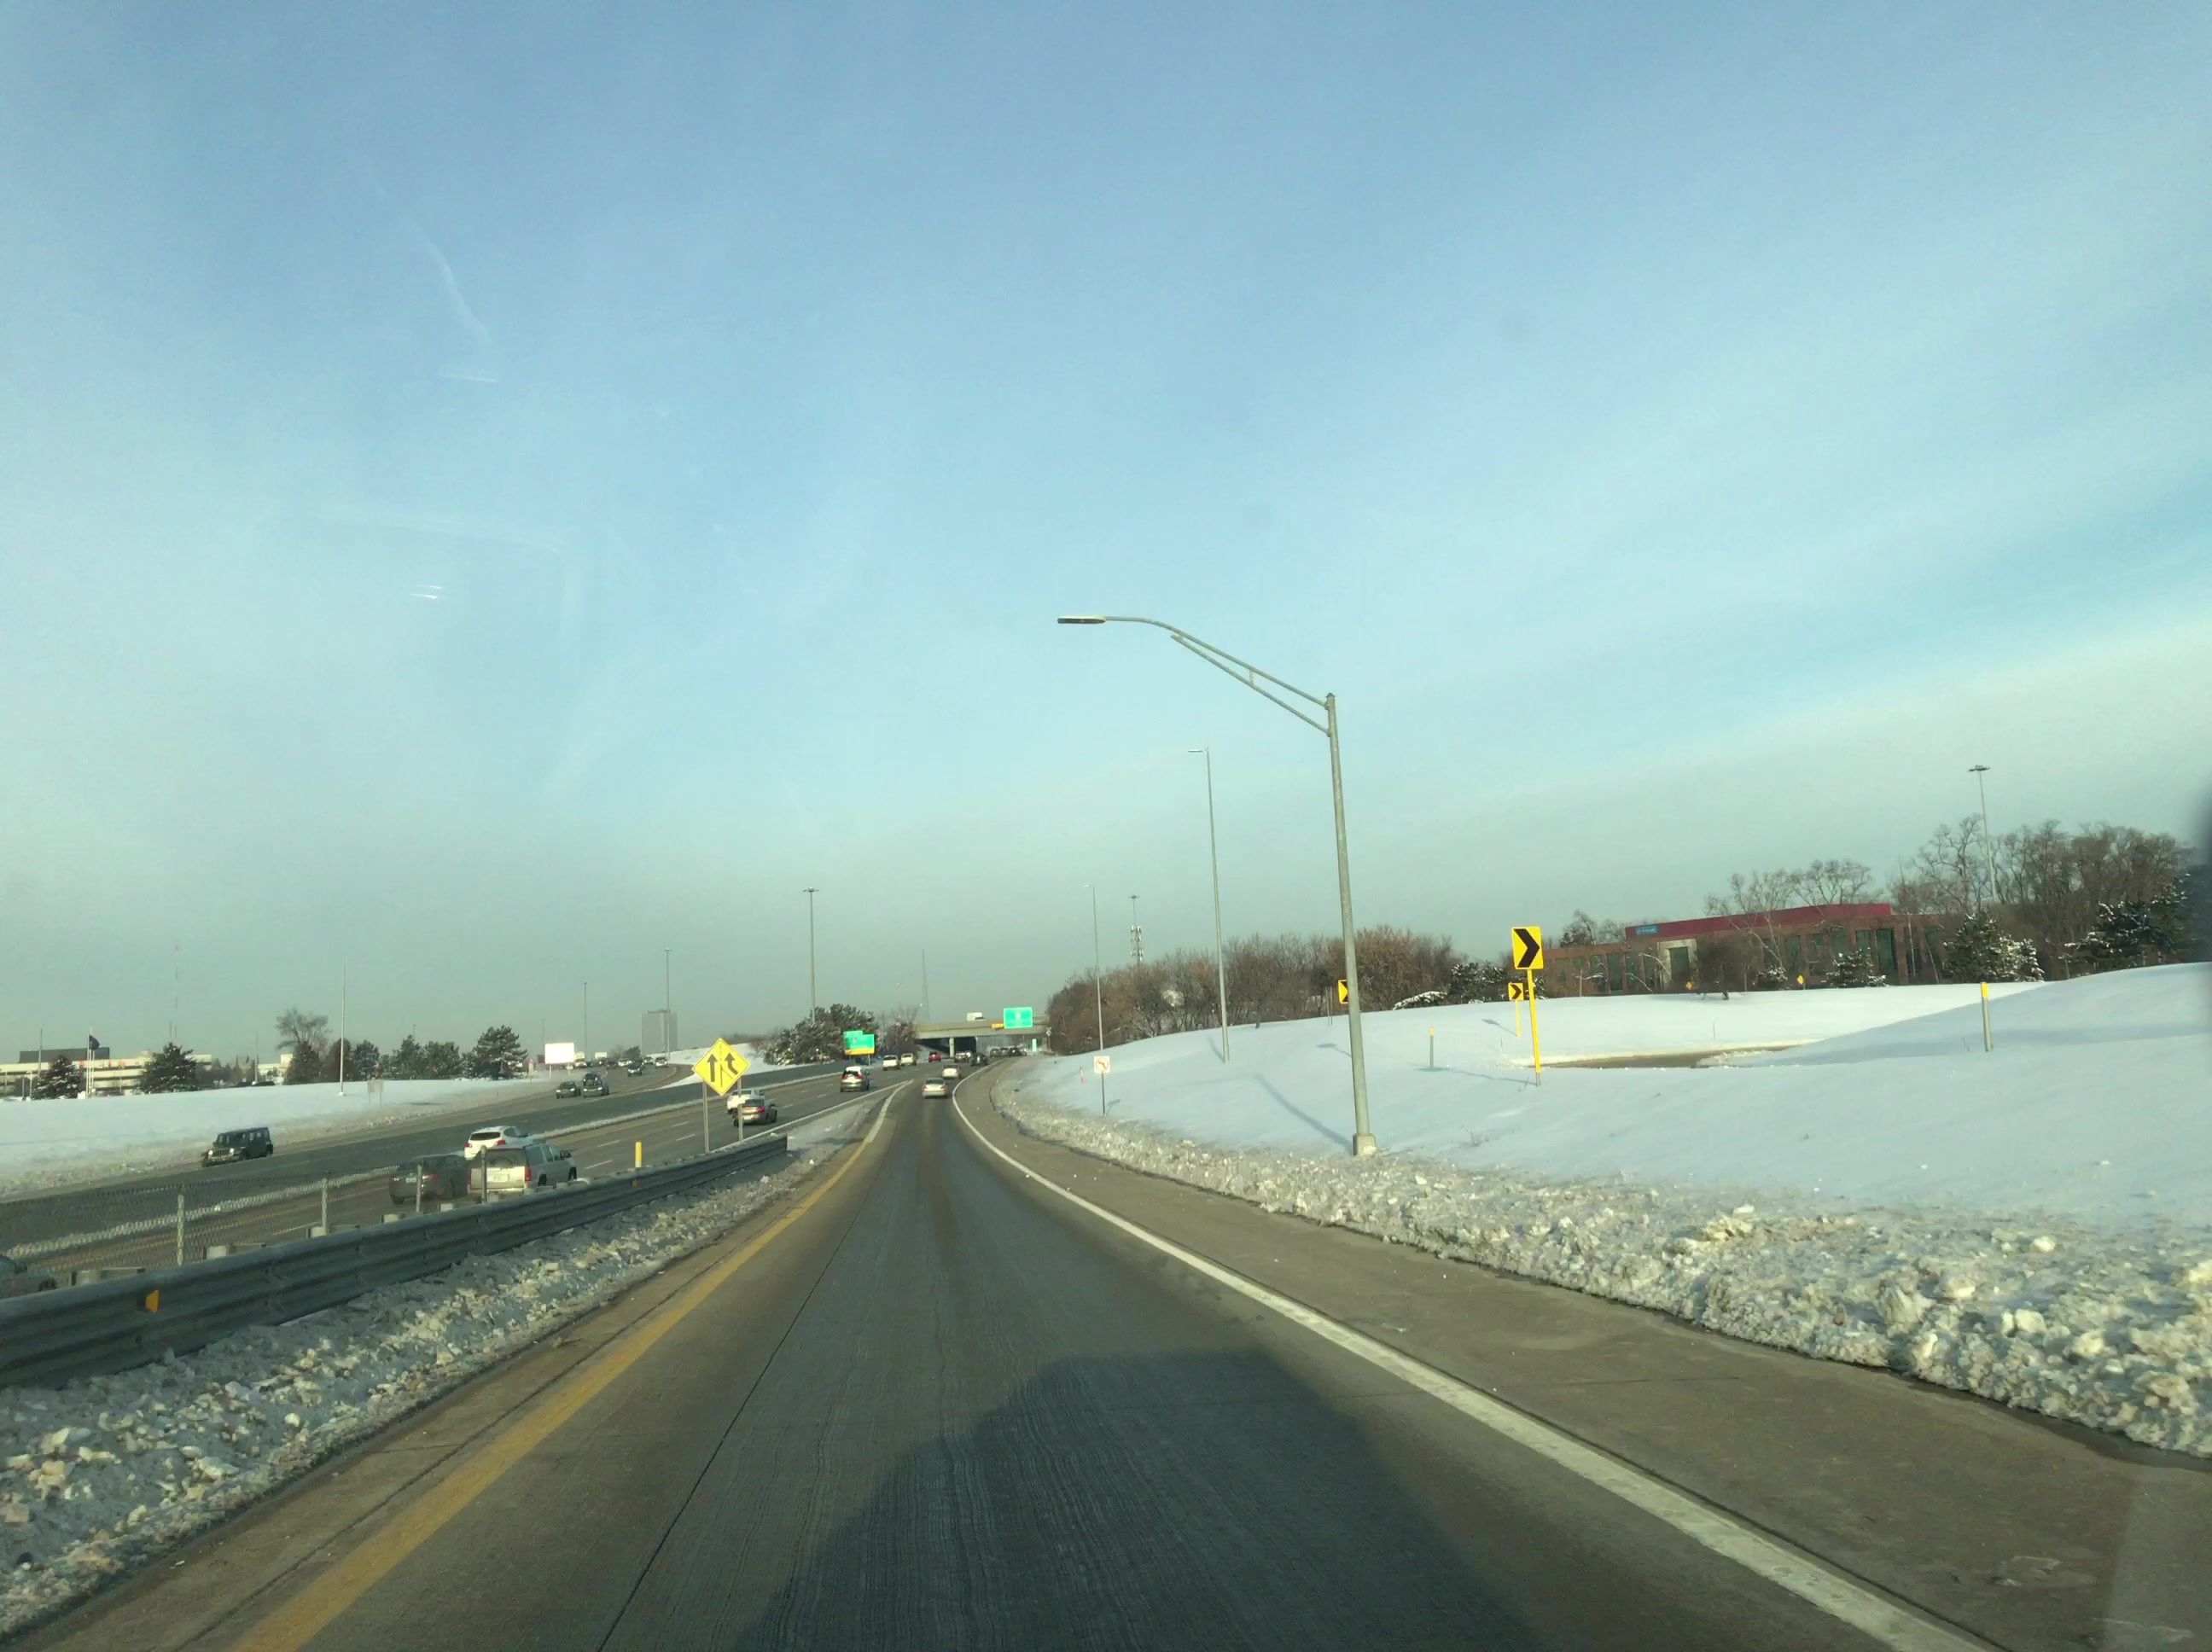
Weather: snowy
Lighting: day
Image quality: good
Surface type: driving surface
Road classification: motorway_link
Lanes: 1
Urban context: suburban or peri-urban
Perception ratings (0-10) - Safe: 3.23, Lively: 3.23, Beautiful: 3.52, Boring: 4.36, Depressing: 2.54, Wealthy: 5.25